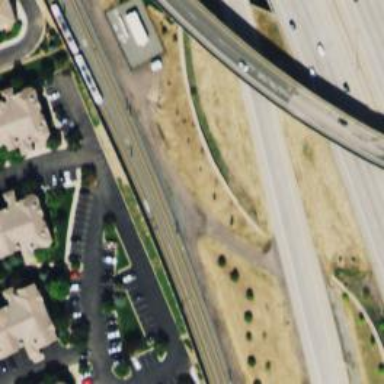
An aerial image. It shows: Light rail electrified with contact line.